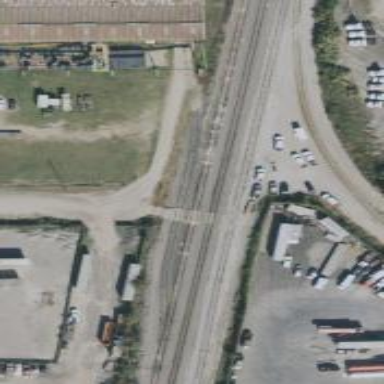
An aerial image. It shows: Railway level crossing.